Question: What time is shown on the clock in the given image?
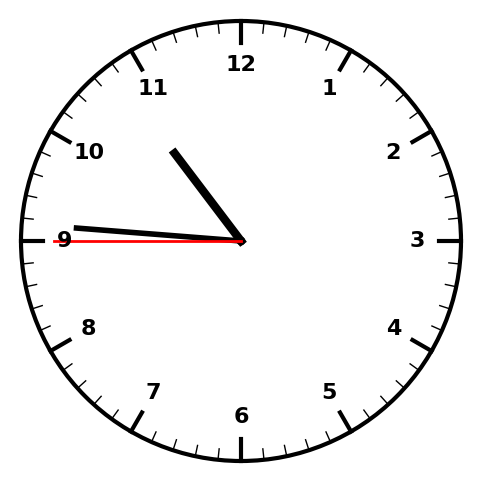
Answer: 10:45:45